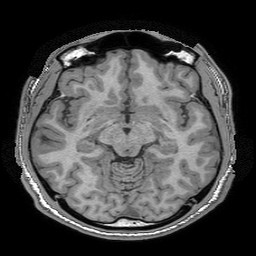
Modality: T1w
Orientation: axial
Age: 20
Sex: male
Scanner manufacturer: philips
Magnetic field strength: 1.5 T
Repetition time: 6.605 s
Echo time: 2.987 s